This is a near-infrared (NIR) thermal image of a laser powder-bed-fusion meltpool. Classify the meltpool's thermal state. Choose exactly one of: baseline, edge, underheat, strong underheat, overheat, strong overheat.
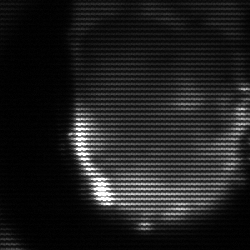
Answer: baseline